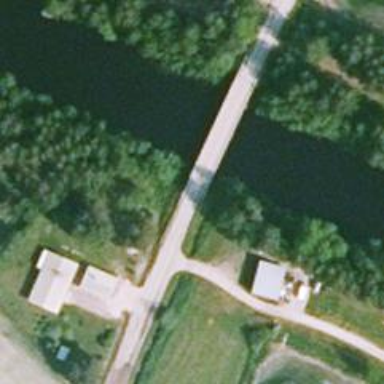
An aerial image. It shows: Tertiary road with bridge.